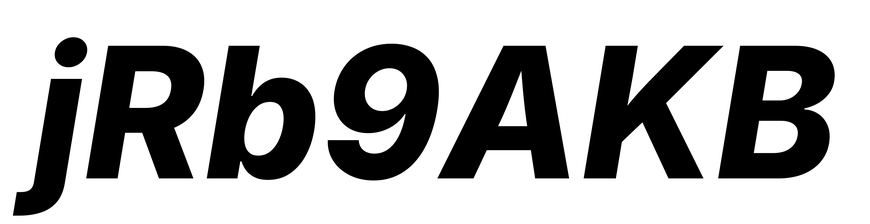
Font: Inter-Italic_ExtraBold_Italic